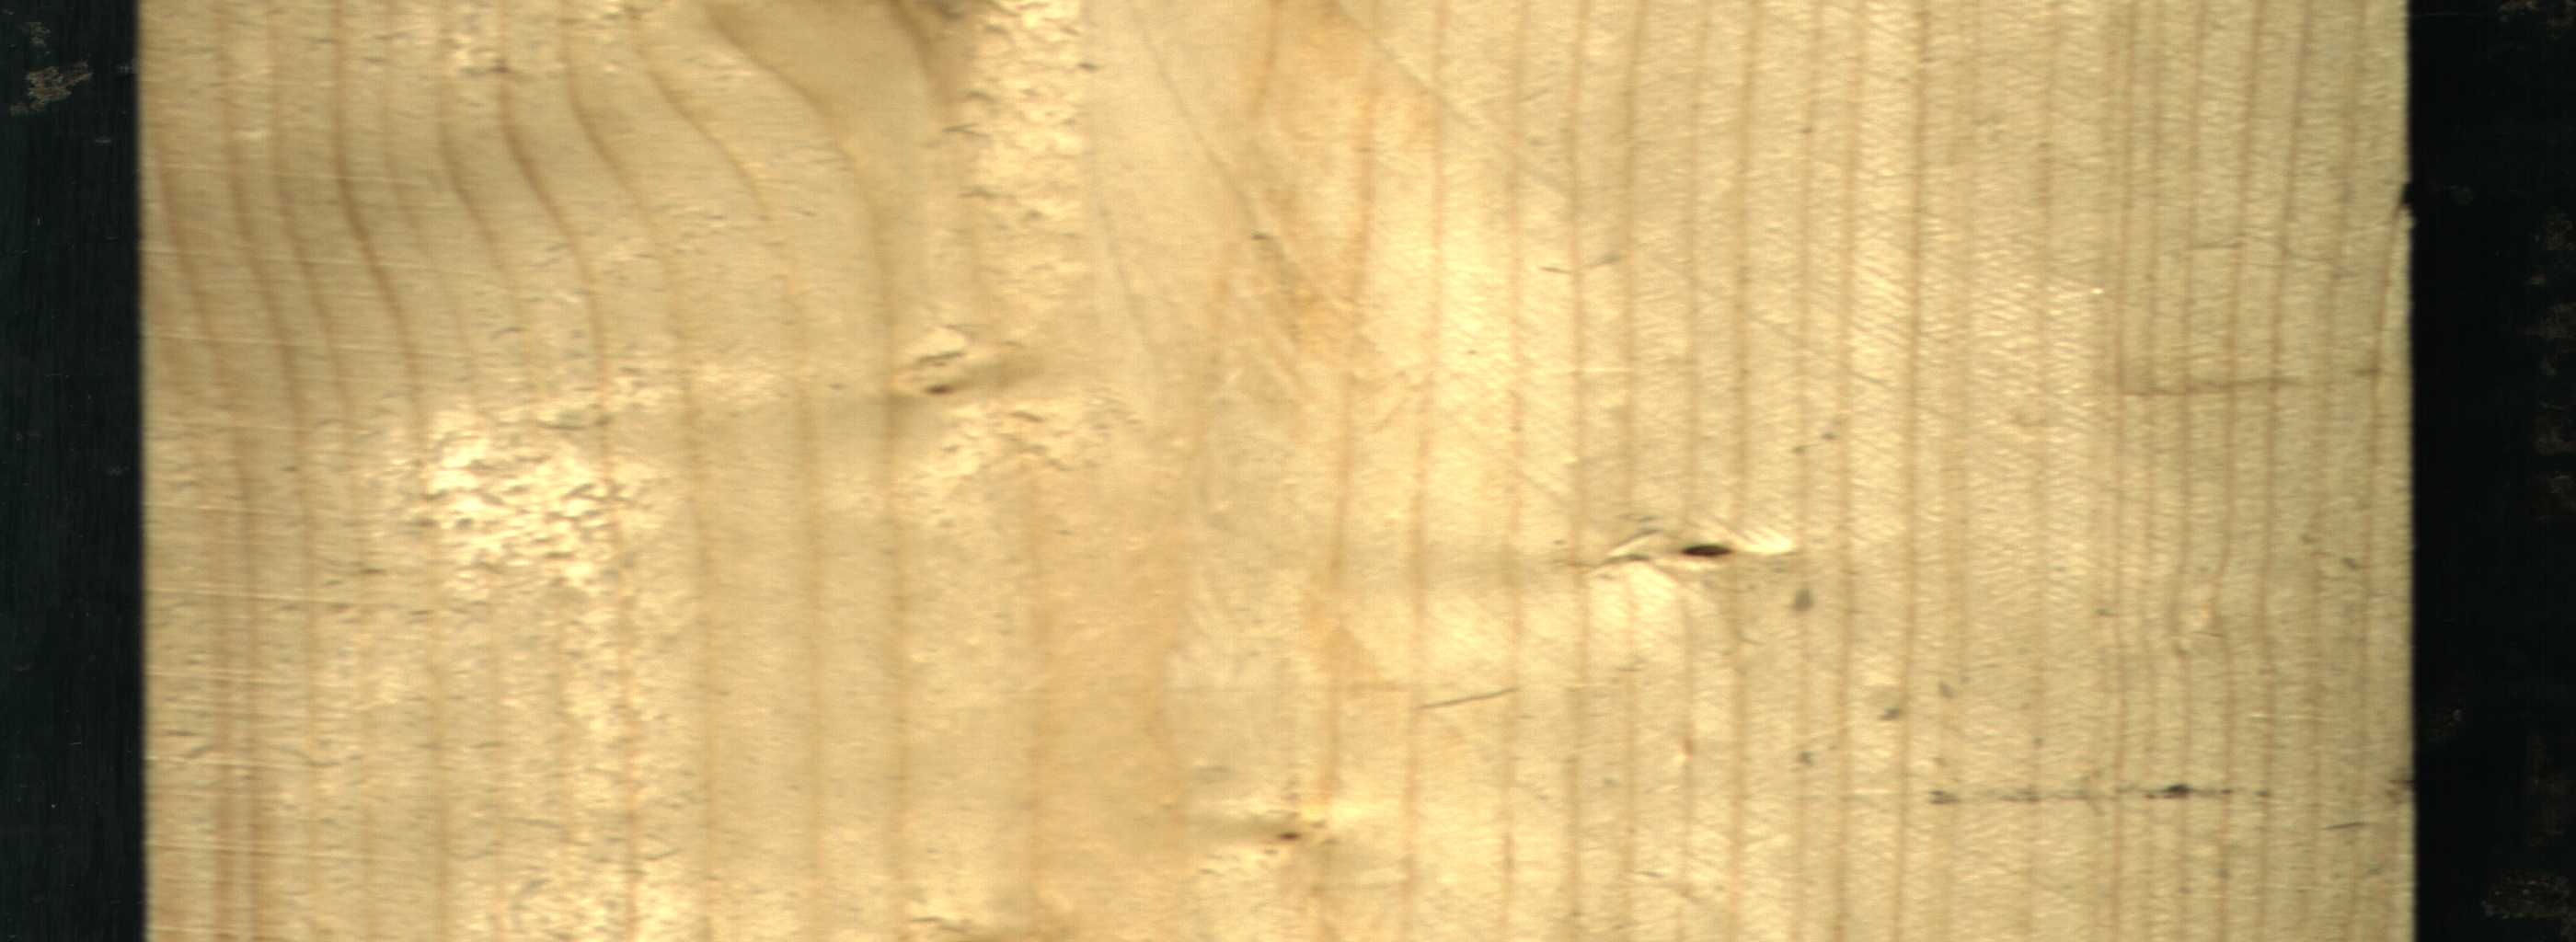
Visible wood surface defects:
Dead_Knot
Live_Knot
Live_Knot